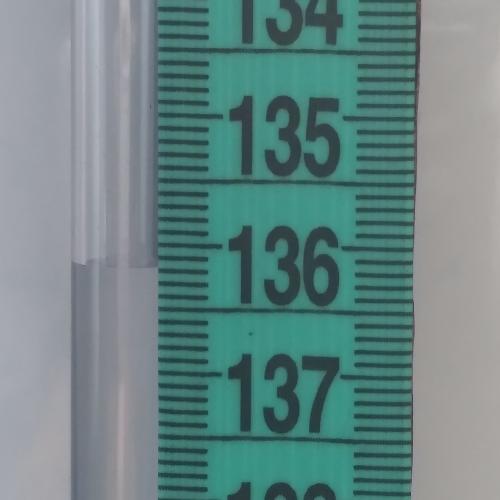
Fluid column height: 136.2 cm